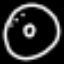
Label: donut